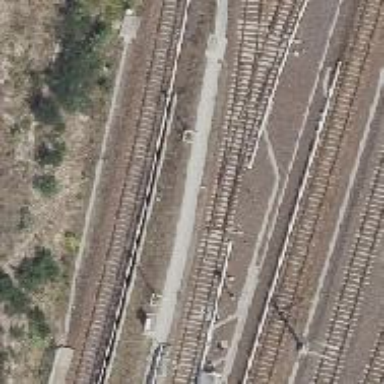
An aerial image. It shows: Railway signal.